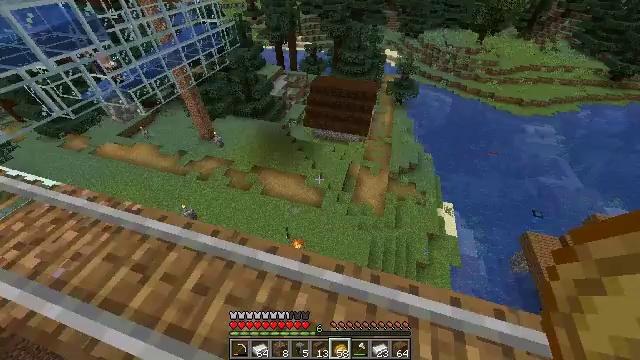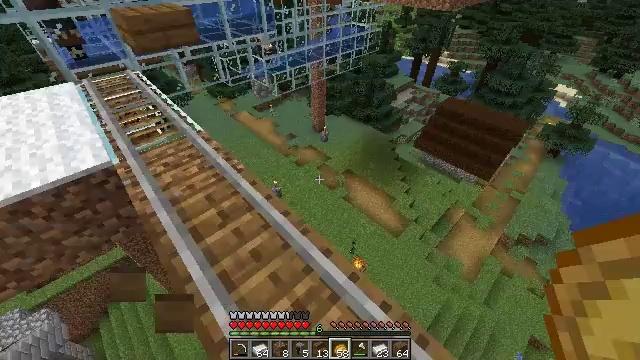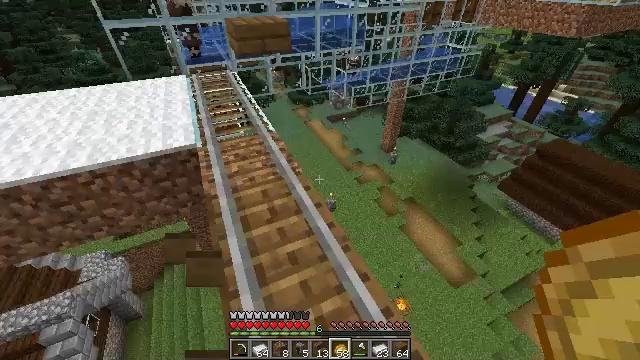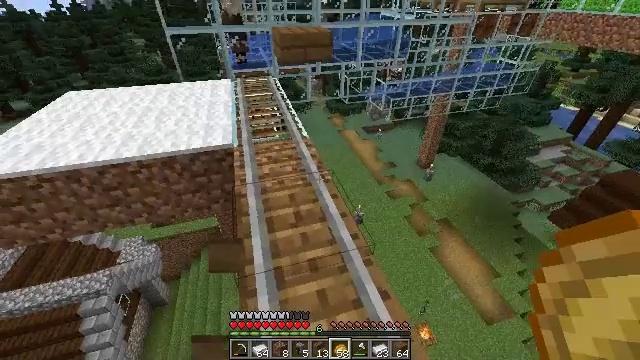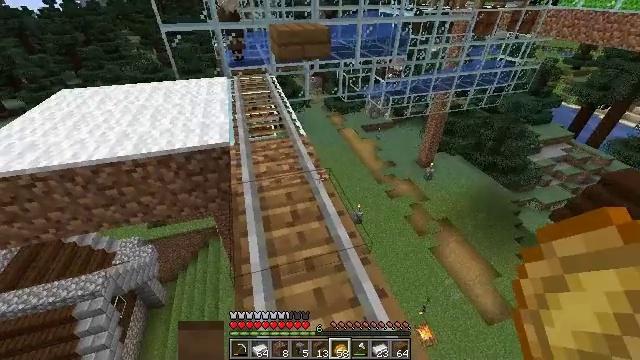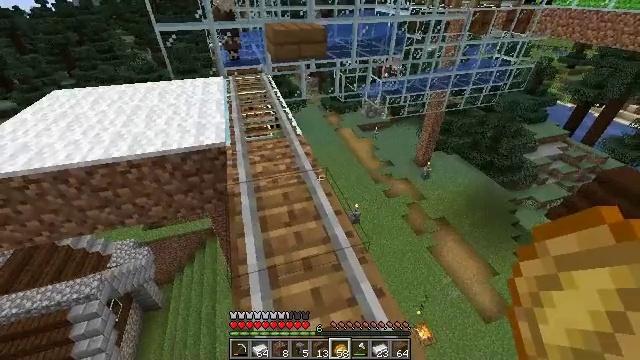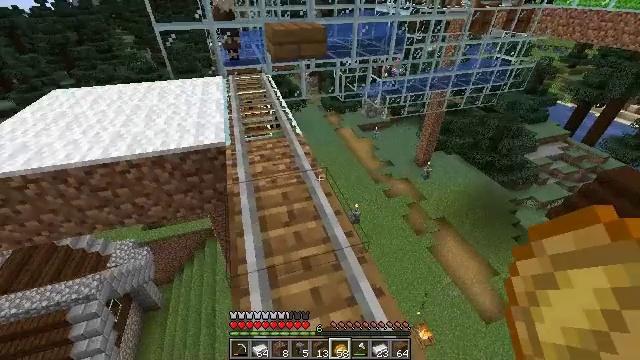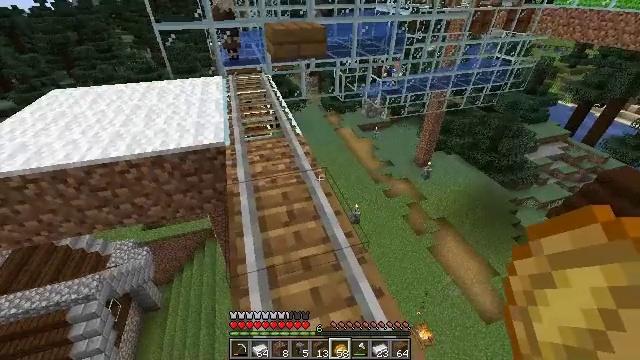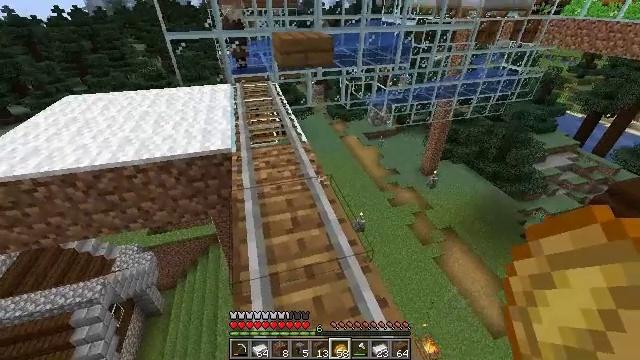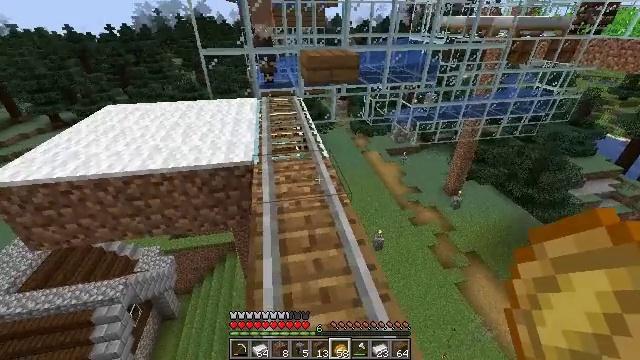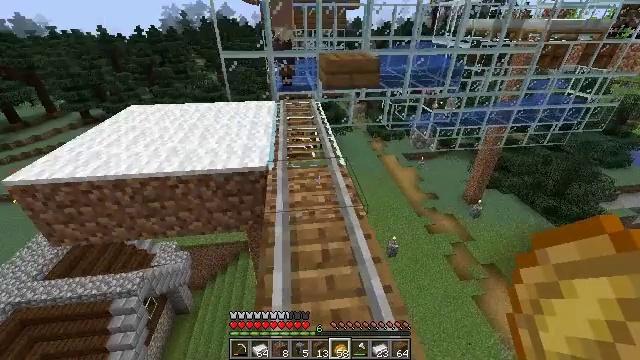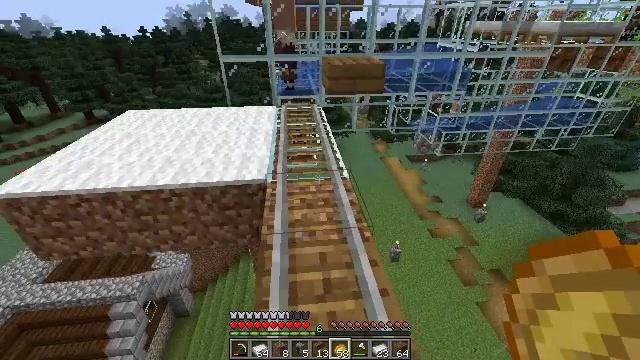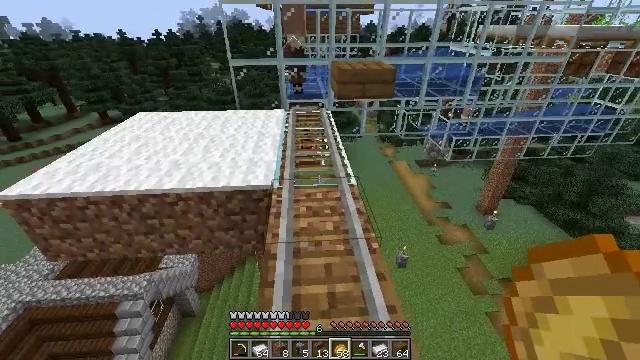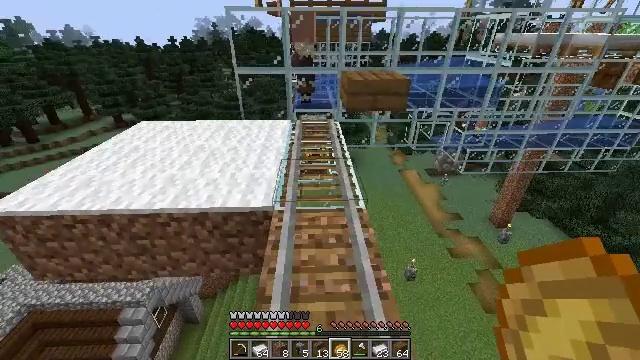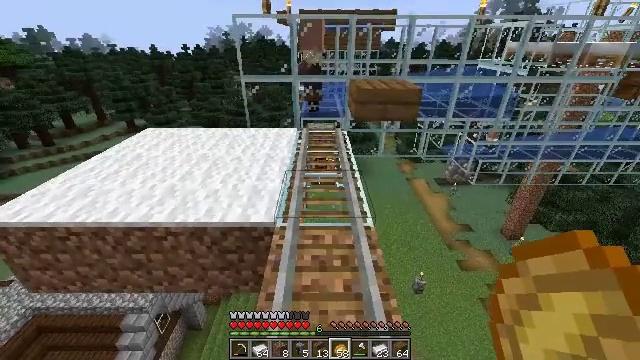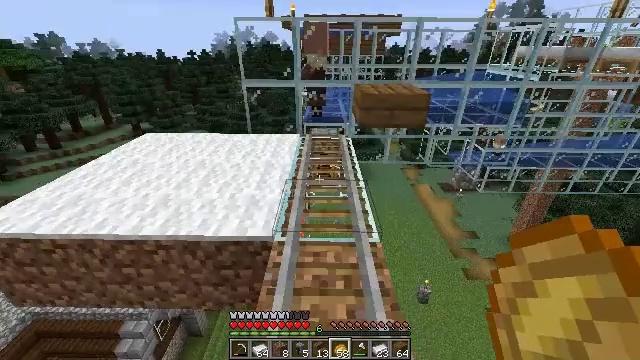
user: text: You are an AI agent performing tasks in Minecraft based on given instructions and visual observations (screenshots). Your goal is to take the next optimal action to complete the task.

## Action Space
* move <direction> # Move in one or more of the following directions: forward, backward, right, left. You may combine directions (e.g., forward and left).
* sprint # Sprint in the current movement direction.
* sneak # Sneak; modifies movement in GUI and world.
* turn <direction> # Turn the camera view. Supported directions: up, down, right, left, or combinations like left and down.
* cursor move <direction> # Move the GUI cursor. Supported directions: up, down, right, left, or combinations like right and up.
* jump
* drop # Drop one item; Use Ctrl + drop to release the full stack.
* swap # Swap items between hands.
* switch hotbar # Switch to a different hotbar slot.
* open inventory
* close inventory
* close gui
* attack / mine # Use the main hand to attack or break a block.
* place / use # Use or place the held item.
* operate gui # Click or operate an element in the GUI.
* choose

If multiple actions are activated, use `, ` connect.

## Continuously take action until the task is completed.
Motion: motion action
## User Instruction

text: Retrieve the smithing table you placed.
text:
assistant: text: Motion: turn left and up
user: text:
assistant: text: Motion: turn left and up
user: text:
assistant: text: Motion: turn left and up
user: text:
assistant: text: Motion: no_op
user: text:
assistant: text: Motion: no_op
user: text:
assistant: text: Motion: no_op
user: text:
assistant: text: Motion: no_op
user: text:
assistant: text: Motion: turn left and up
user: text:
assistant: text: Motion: move forward, turn left and up
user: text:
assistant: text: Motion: move forward, turn left
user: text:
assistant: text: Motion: move forward
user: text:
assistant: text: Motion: move forward, turn left
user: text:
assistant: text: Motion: move forward, turn left and up
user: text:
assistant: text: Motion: move forward, turn left and up
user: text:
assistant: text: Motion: move forward, sprint
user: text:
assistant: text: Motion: move forward, sprint
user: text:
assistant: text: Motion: move forward, sprint
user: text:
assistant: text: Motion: move forward, turn left
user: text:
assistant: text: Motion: move forward, turn left
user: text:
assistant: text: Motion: move forward, turn left
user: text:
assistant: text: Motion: move forward, turn left
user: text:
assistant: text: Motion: move forward, sprint, turn left
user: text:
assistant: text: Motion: move forward, sprint, turn left
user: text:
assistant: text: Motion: move forward, turn left
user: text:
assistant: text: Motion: move forward
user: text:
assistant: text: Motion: move forward
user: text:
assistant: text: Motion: move forward
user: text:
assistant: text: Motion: move forward, turn down
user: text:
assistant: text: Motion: move forward and move left, turn right and down
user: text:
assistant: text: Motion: move forward and move left, turn right and down